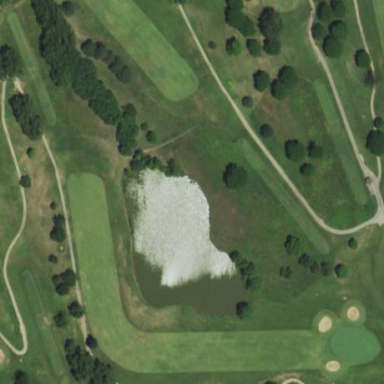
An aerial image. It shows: Rough grassy area used for golf.